Field crop: maize
Growth stage: 2
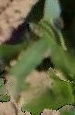
Species: maize